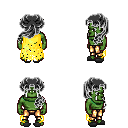
a pixel art fantasy rpg character, male body template, orc, green skin, yellow tattered cape, gold greaves, gray princess hairstyle, gray slippers, four views (front, back, left, right), 2x2 character sprite sheet, small pixel art, hard edges, no anti-aliasing